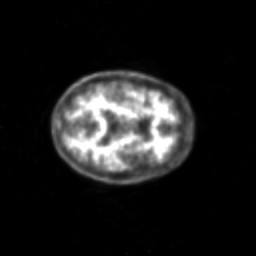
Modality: PET
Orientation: axial
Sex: female
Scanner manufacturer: siemens